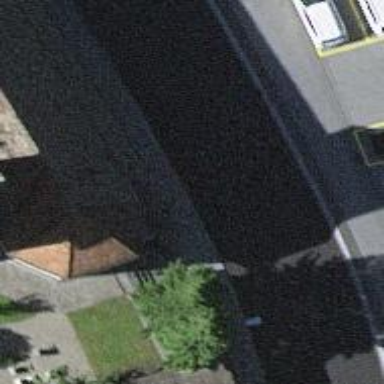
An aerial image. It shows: Retaining wall.